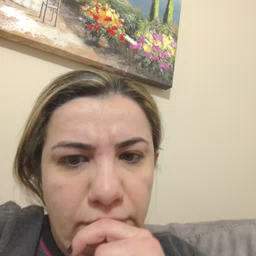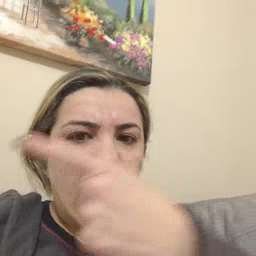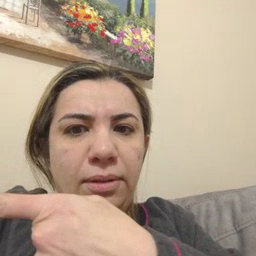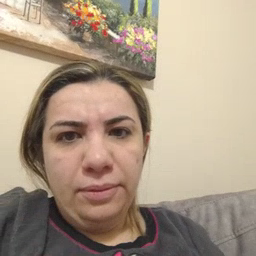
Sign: hesheit